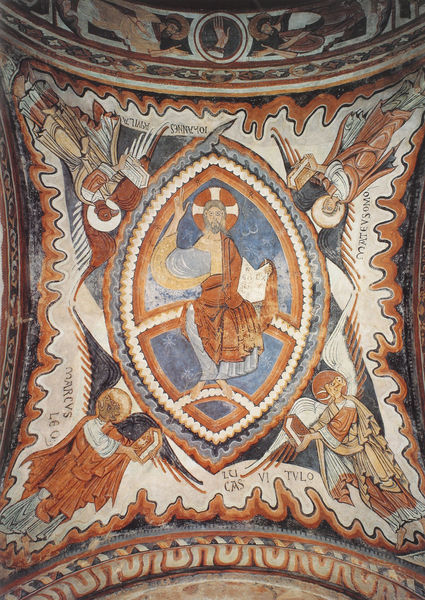
Titel: Oster- und Glorifikationszyklus
Standort: Léon, S. Isidoro, Pantheon (EU - E)
Schlagwörter: adler, blau, flügel, hand, weiß, rot, ornament, bibel, falten, kirche, mantel, sitzend, decke, oval, engel, kuh, wandmalerei, buch, kreuz, text, buchseite, nimbus, christus, jesus, mittelalter, fresko, kirchlich, heiland, stier, sitzed, verkündigung, symbole, deckenmalerei, markus, mandorla, apostel, evangelisten, marcus, heiligen, kirchendecke, auferstanden, zackenstil, deckenmlerei